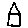
Label: house